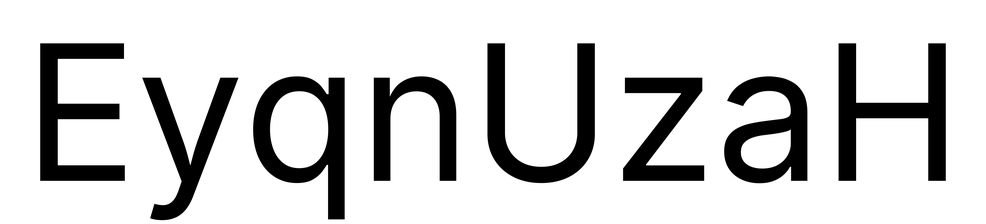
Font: Inter_Regular